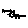
Label: cat